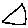
Label: triangle